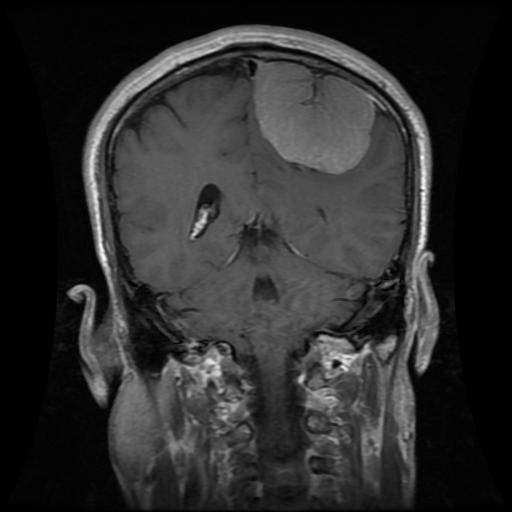
Label: meningioma